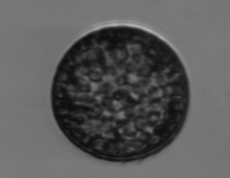
Label: Coscinodiscus